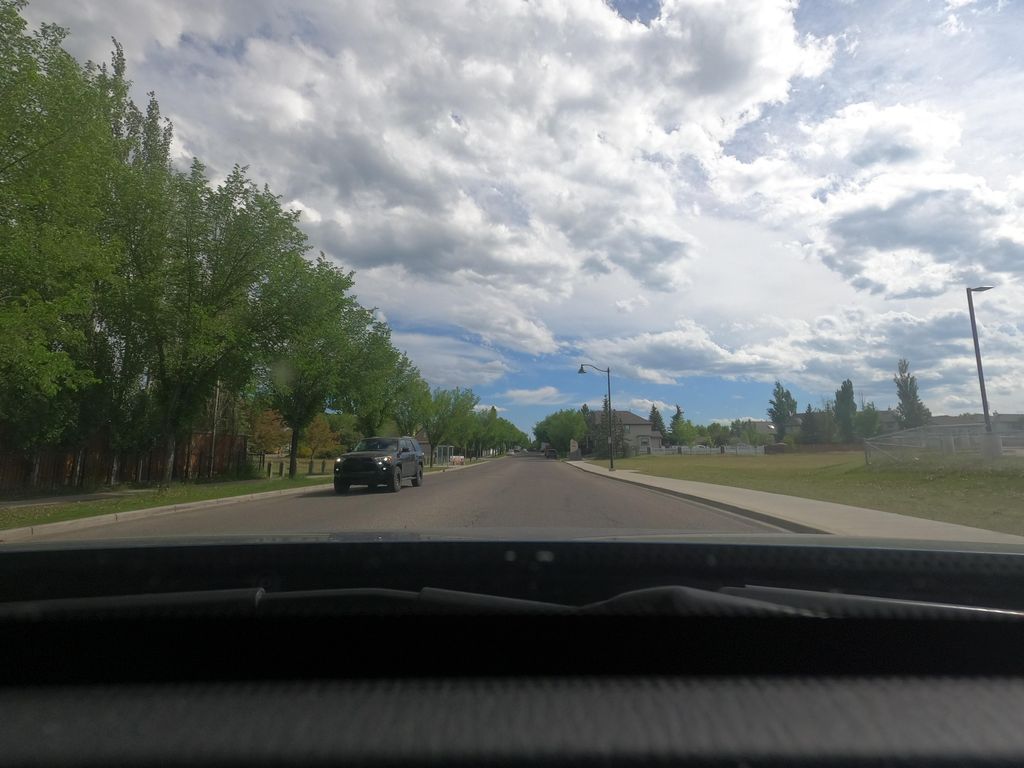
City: calgary